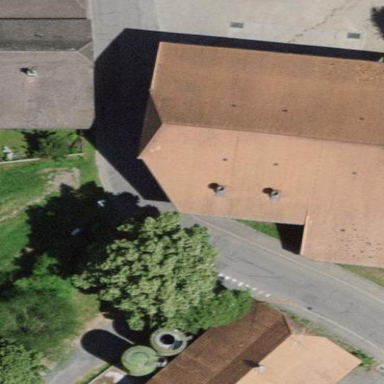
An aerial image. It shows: Barn.